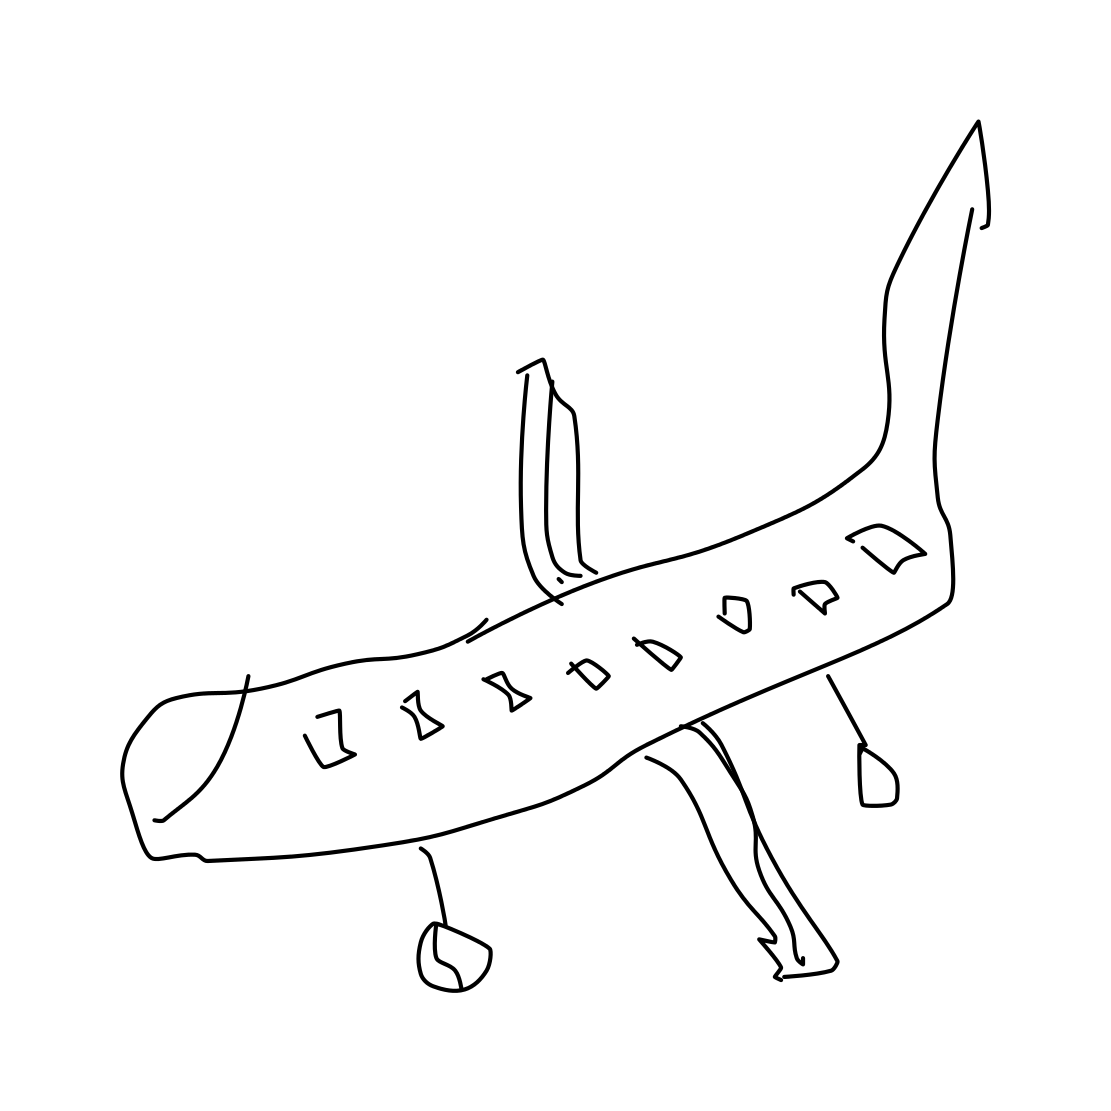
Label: airplane